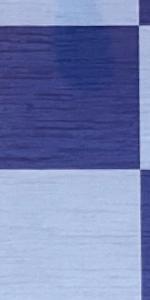
Label: Empty